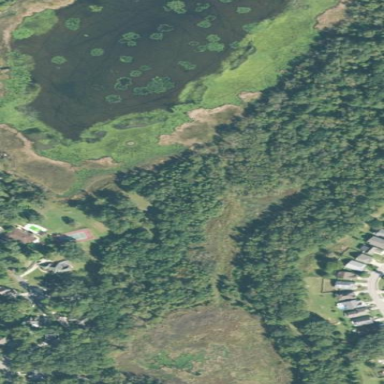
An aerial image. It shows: Swamp in wetland area.